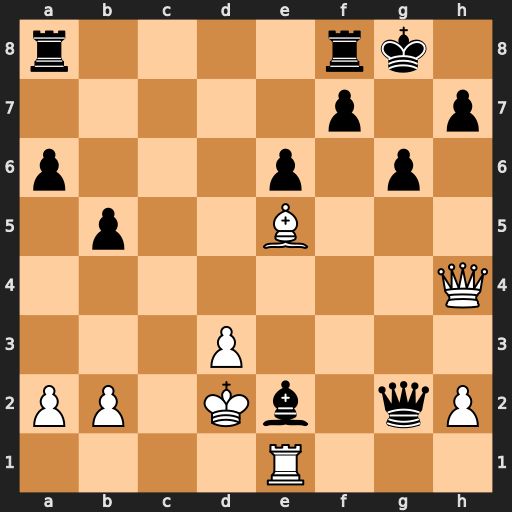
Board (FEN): r4rk1/5p1p/p3p1p1/1p2B3/7Q/3P4/PP1Kb1qP/4R3
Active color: w
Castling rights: -
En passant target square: -
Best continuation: Rxe2 Qf3 Rf2 Qd5 Qf6 Qxe5 Qxe5